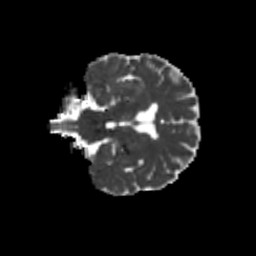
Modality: MD
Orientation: coronal
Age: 37
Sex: male
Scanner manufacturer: siemens
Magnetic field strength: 3 T
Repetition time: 8.6 s
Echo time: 0.095 s